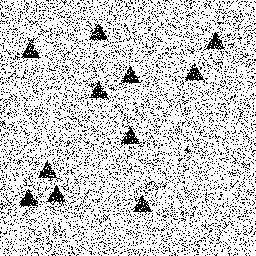
Squares: 0
Triangles: 11
Stars: 0
Total shapes: 11